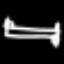
Label: bed